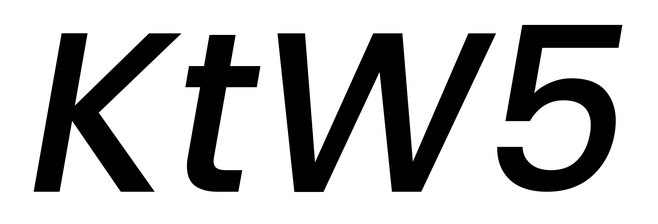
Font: Poppins-MediumItalic